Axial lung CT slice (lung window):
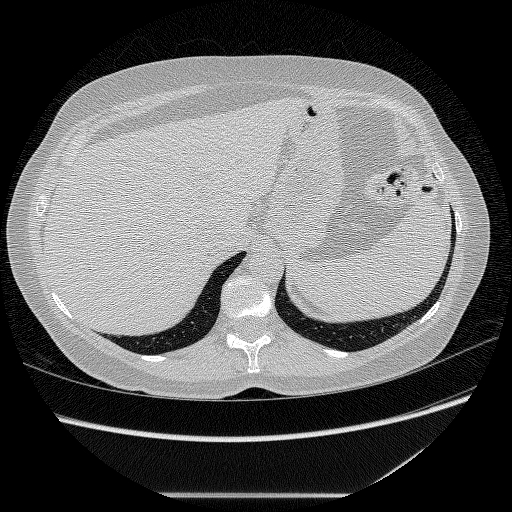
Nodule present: no